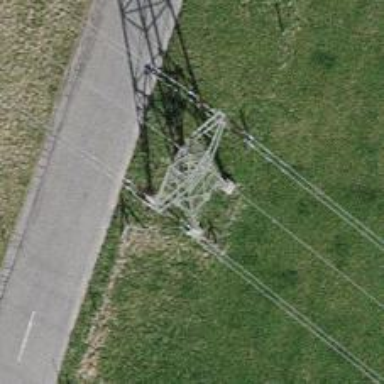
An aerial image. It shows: Power tower.